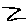
Label: zigzag